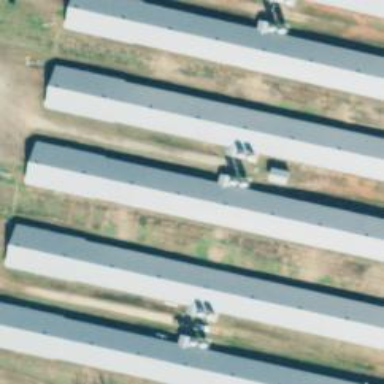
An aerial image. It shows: Poultry house.